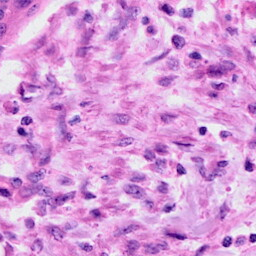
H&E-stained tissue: Cervix